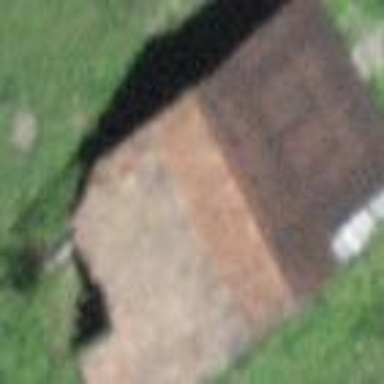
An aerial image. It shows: Barn.